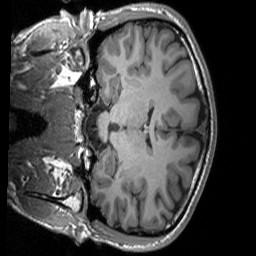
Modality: T1w
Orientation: coronal
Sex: male
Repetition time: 1.95 s
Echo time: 0.026 s